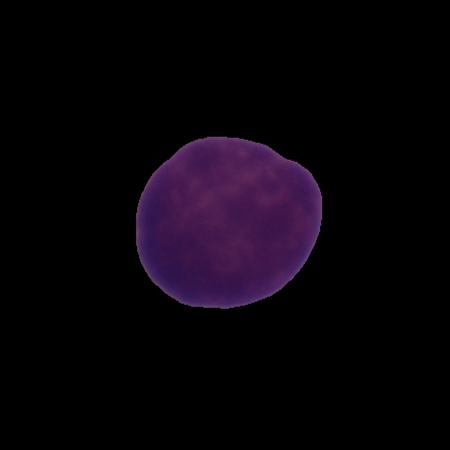
Label: healthy